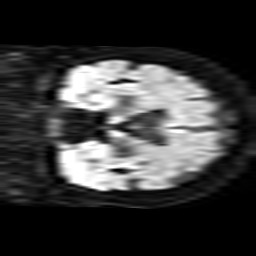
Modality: TRACE
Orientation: coronal
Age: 86
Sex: female
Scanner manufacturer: philips
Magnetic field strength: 3 T
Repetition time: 4.058 s
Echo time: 0.05992 s